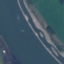
Label: River